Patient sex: F
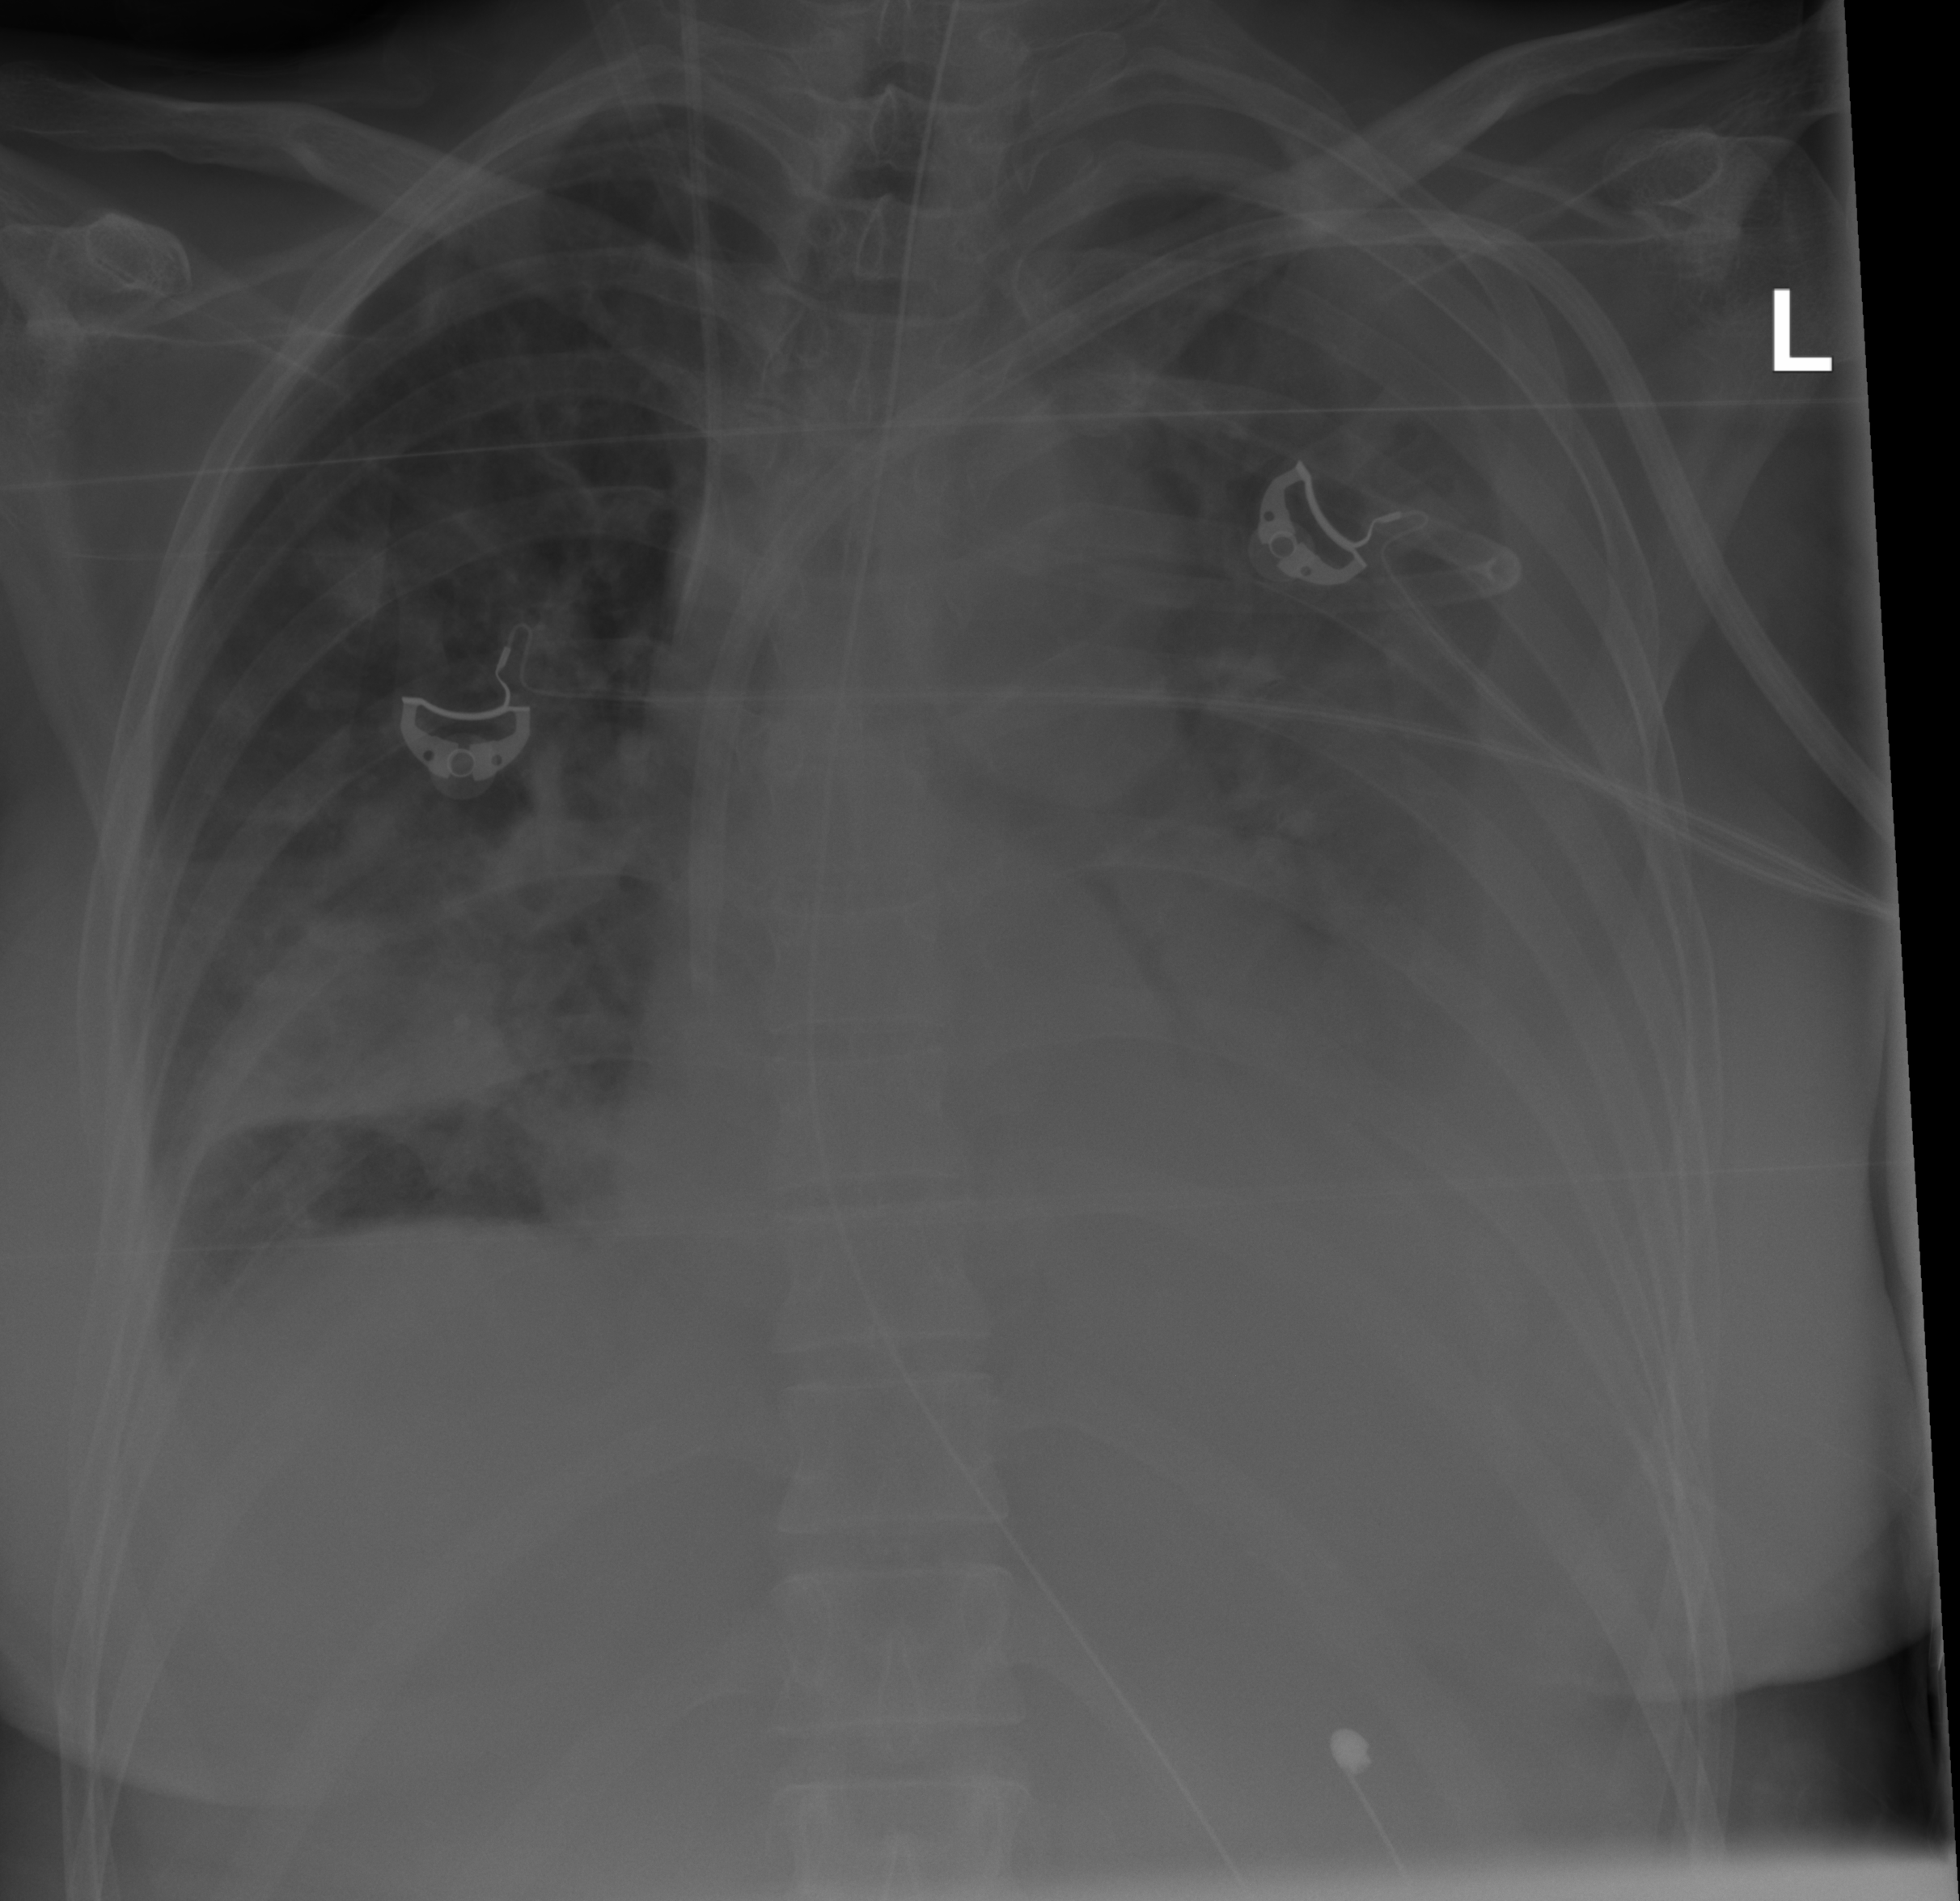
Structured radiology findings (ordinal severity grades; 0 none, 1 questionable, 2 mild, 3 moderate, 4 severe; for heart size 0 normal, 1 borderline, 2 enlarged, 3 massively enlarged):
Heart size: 0
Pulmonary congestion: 0
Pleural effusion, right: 2
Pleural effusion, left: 3
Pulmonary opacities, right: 2
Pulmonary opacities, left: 2
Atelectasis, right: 3
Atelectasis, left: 3